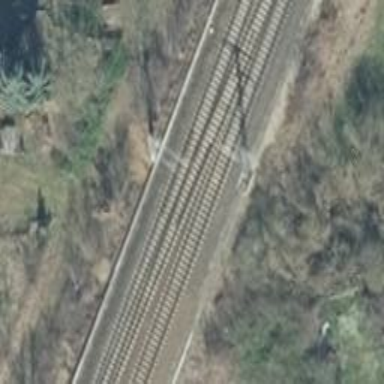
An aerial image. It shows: Milestone along the railway with catenary mast.